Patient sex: M
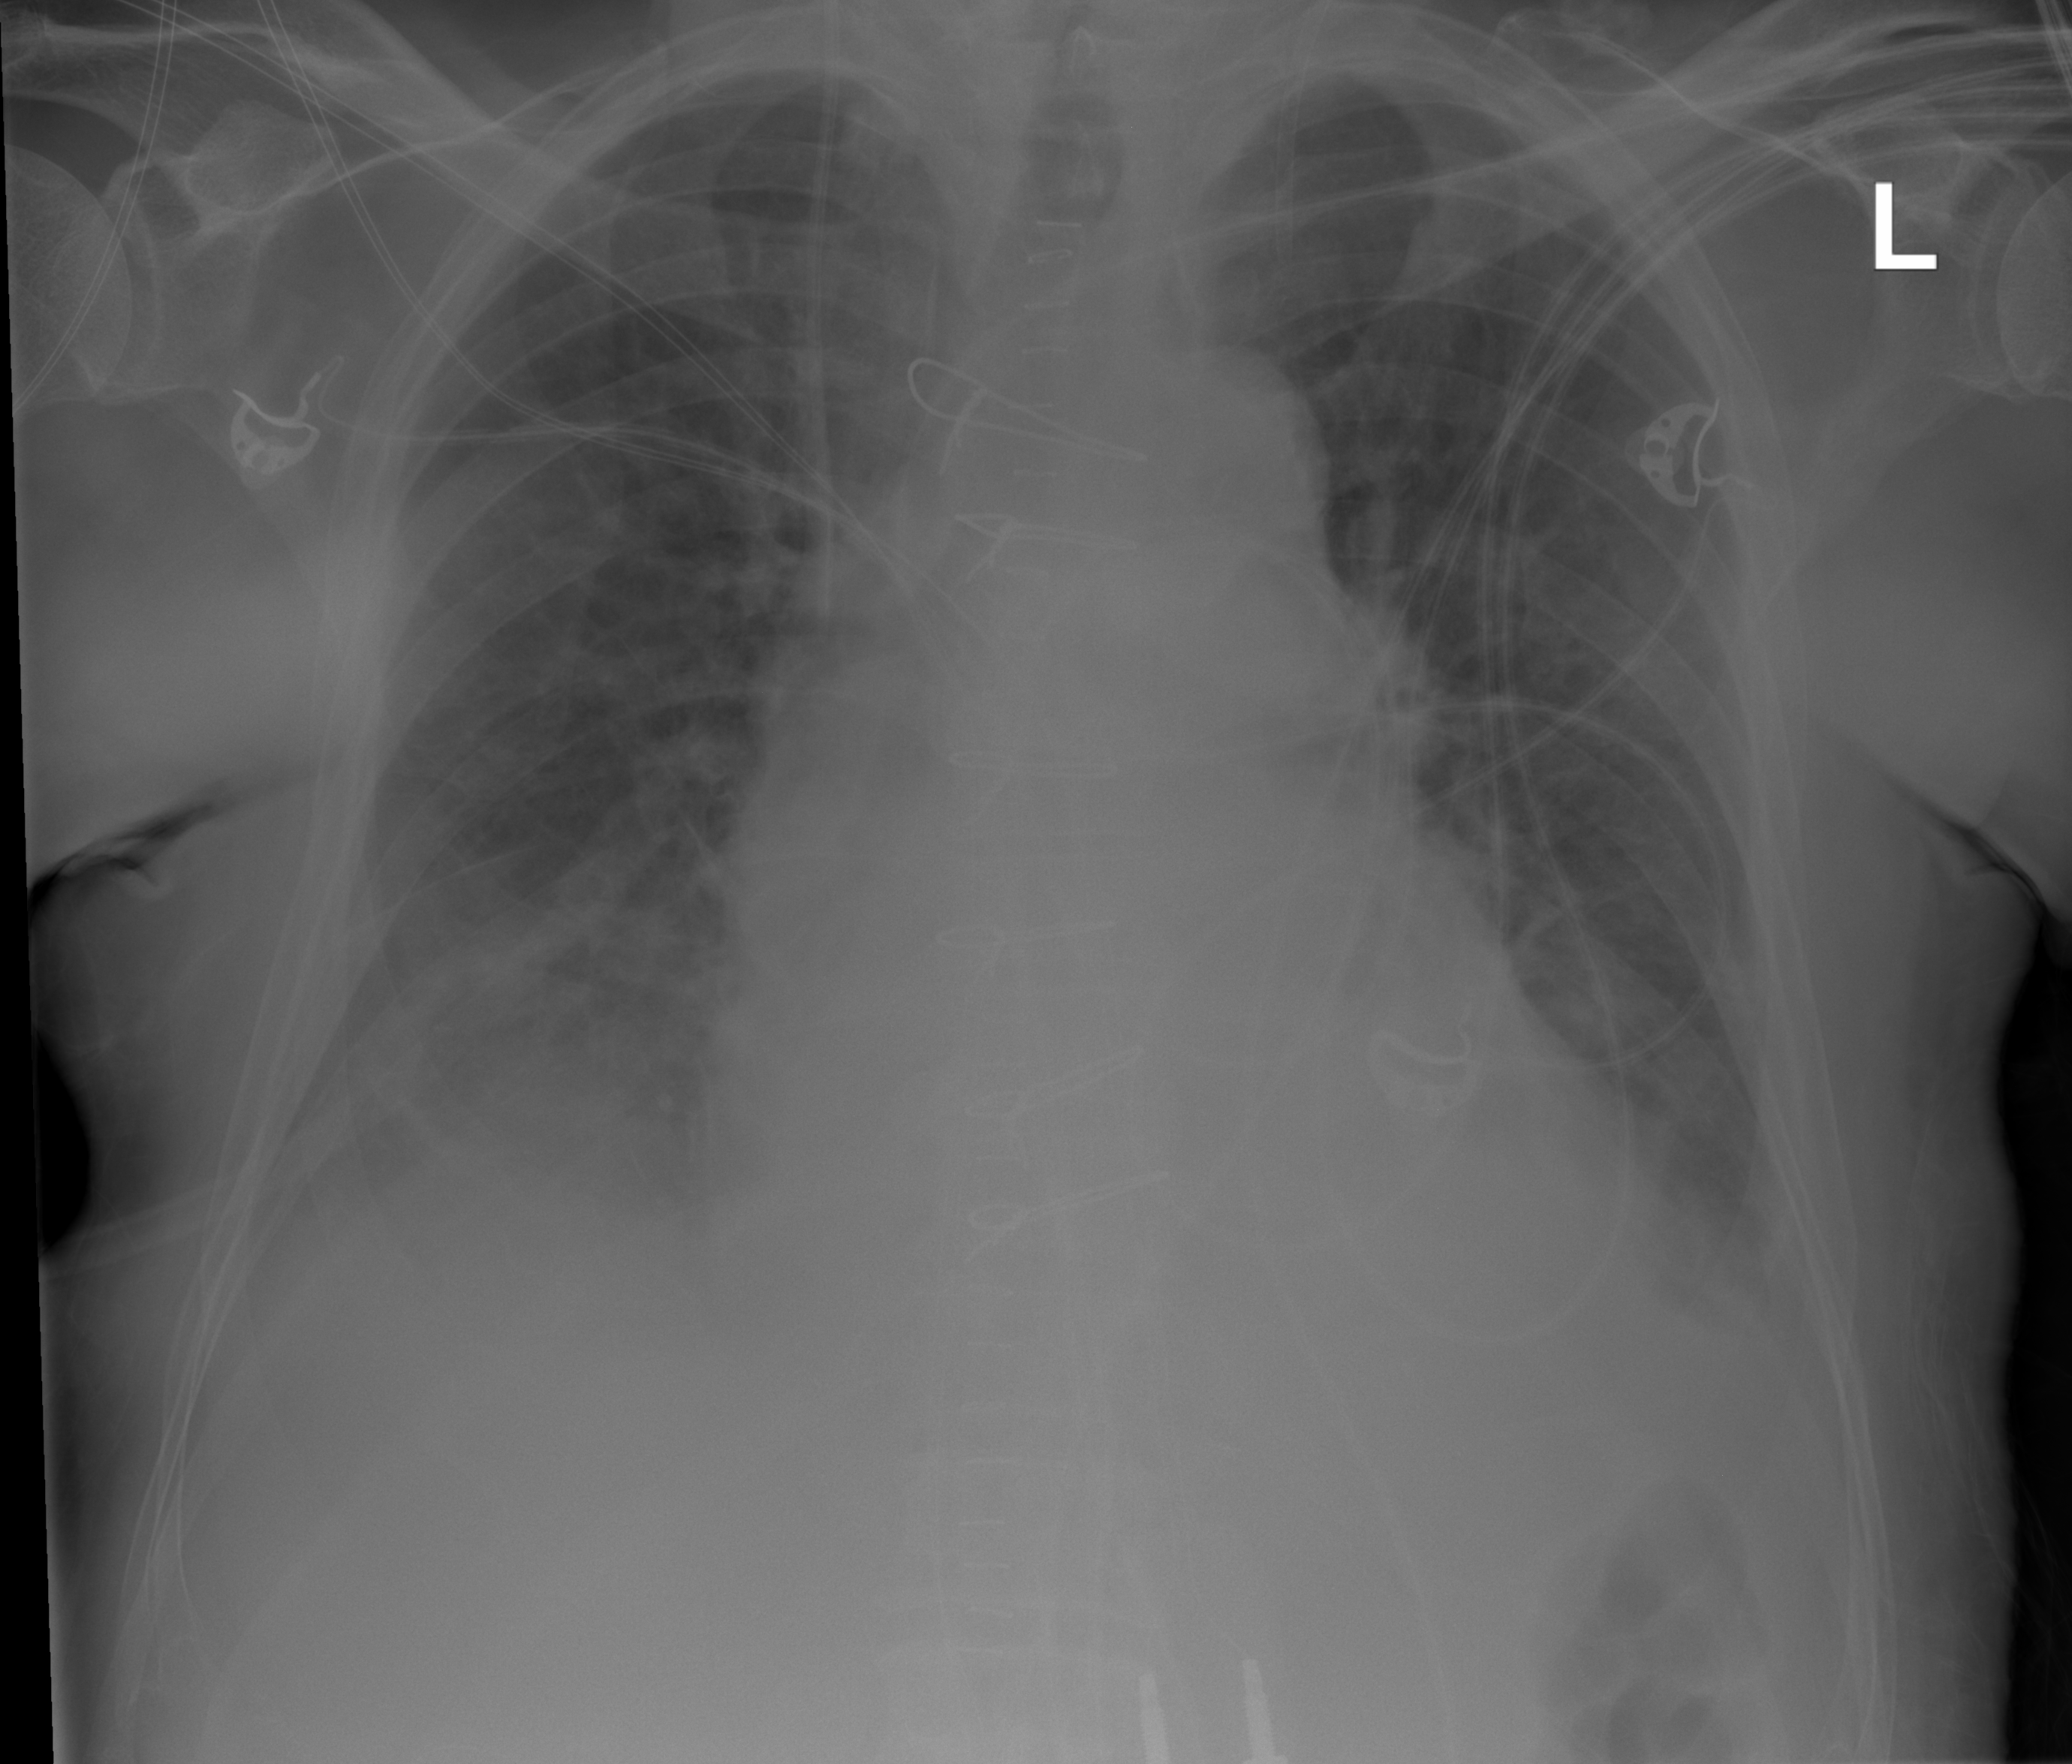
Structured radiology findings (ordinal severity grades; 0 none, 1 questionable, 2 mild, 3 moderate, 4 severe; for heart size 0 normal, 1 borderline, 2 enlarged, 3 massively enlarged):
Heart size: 2
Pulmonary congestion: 2
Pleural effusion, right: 2
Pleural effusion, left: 2
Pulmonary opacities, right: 0
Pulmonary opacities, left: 0
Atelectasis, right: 2
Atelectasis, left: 2